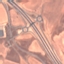
Land use / land cover class: Highway